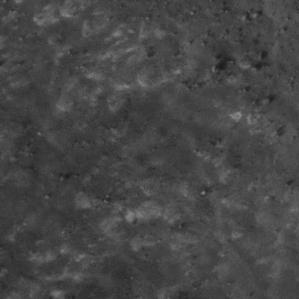
Label: non_frost